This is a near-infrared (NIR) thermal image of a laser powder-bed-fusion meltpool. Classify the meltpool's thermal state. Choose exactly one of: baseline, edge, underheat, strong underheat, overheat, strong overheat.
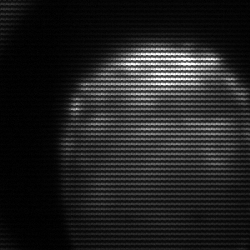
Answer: edge